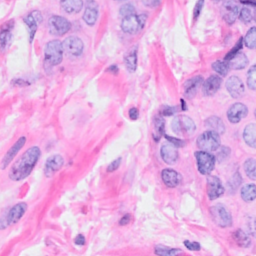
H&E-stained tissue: Breast